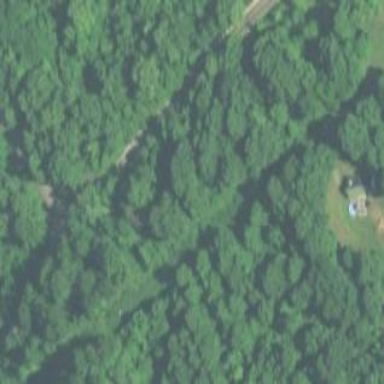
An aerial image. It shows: Serene woodland landscape.